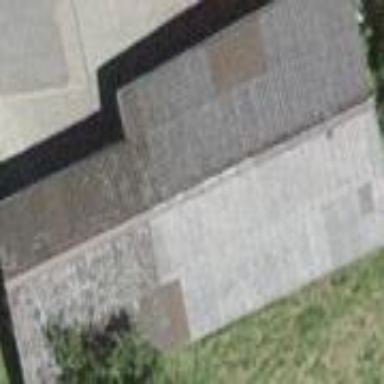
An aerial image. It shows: View of roof of building.